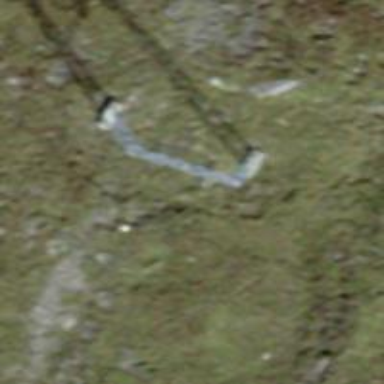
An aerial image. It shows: Pylon for aerialway.